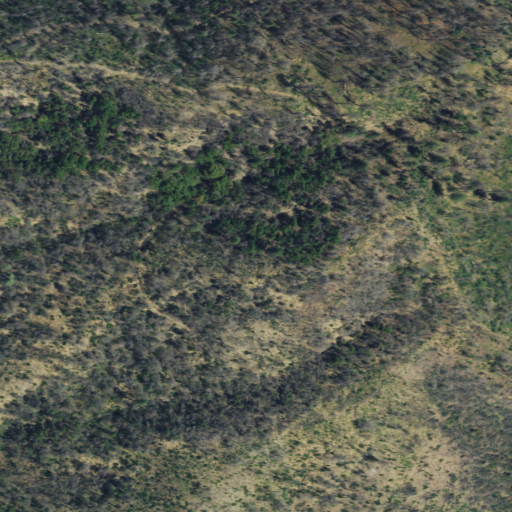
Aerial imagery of mountain in California named Monarch Mountain containing shrub, grassland, and evergreen forest